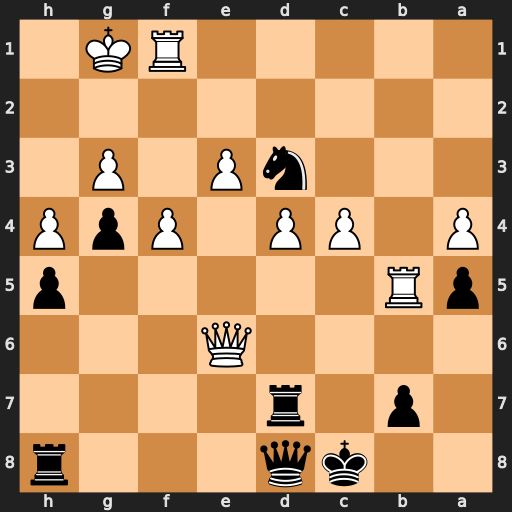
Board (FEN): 2kq3r/1p1r4/4Q3/pR5p/P1PP1PpP/3nP1P1/8/5RK1
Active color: b
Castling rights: -
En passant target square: -
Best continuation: Re8 Qg6 Rxe3